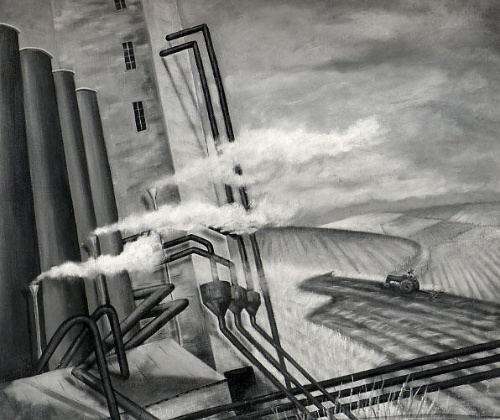
Title: National Defense
Artist: William Tasker
Artist bio: American
Object type: Painting
Classification: Paintings
Medium: Oil on canvas
Dimensions: 30 × 36 in. (76.2 × 91.4 cm)
Department: Modern and Contemporary Art
Credit line: Gift of Pennsylvania W. P. A., 1943
Accession year: 1943
Repository: Metropolitan Museum of Art, New York, NY
Tags: Factories|Farms